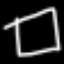
Label: square